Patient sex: M
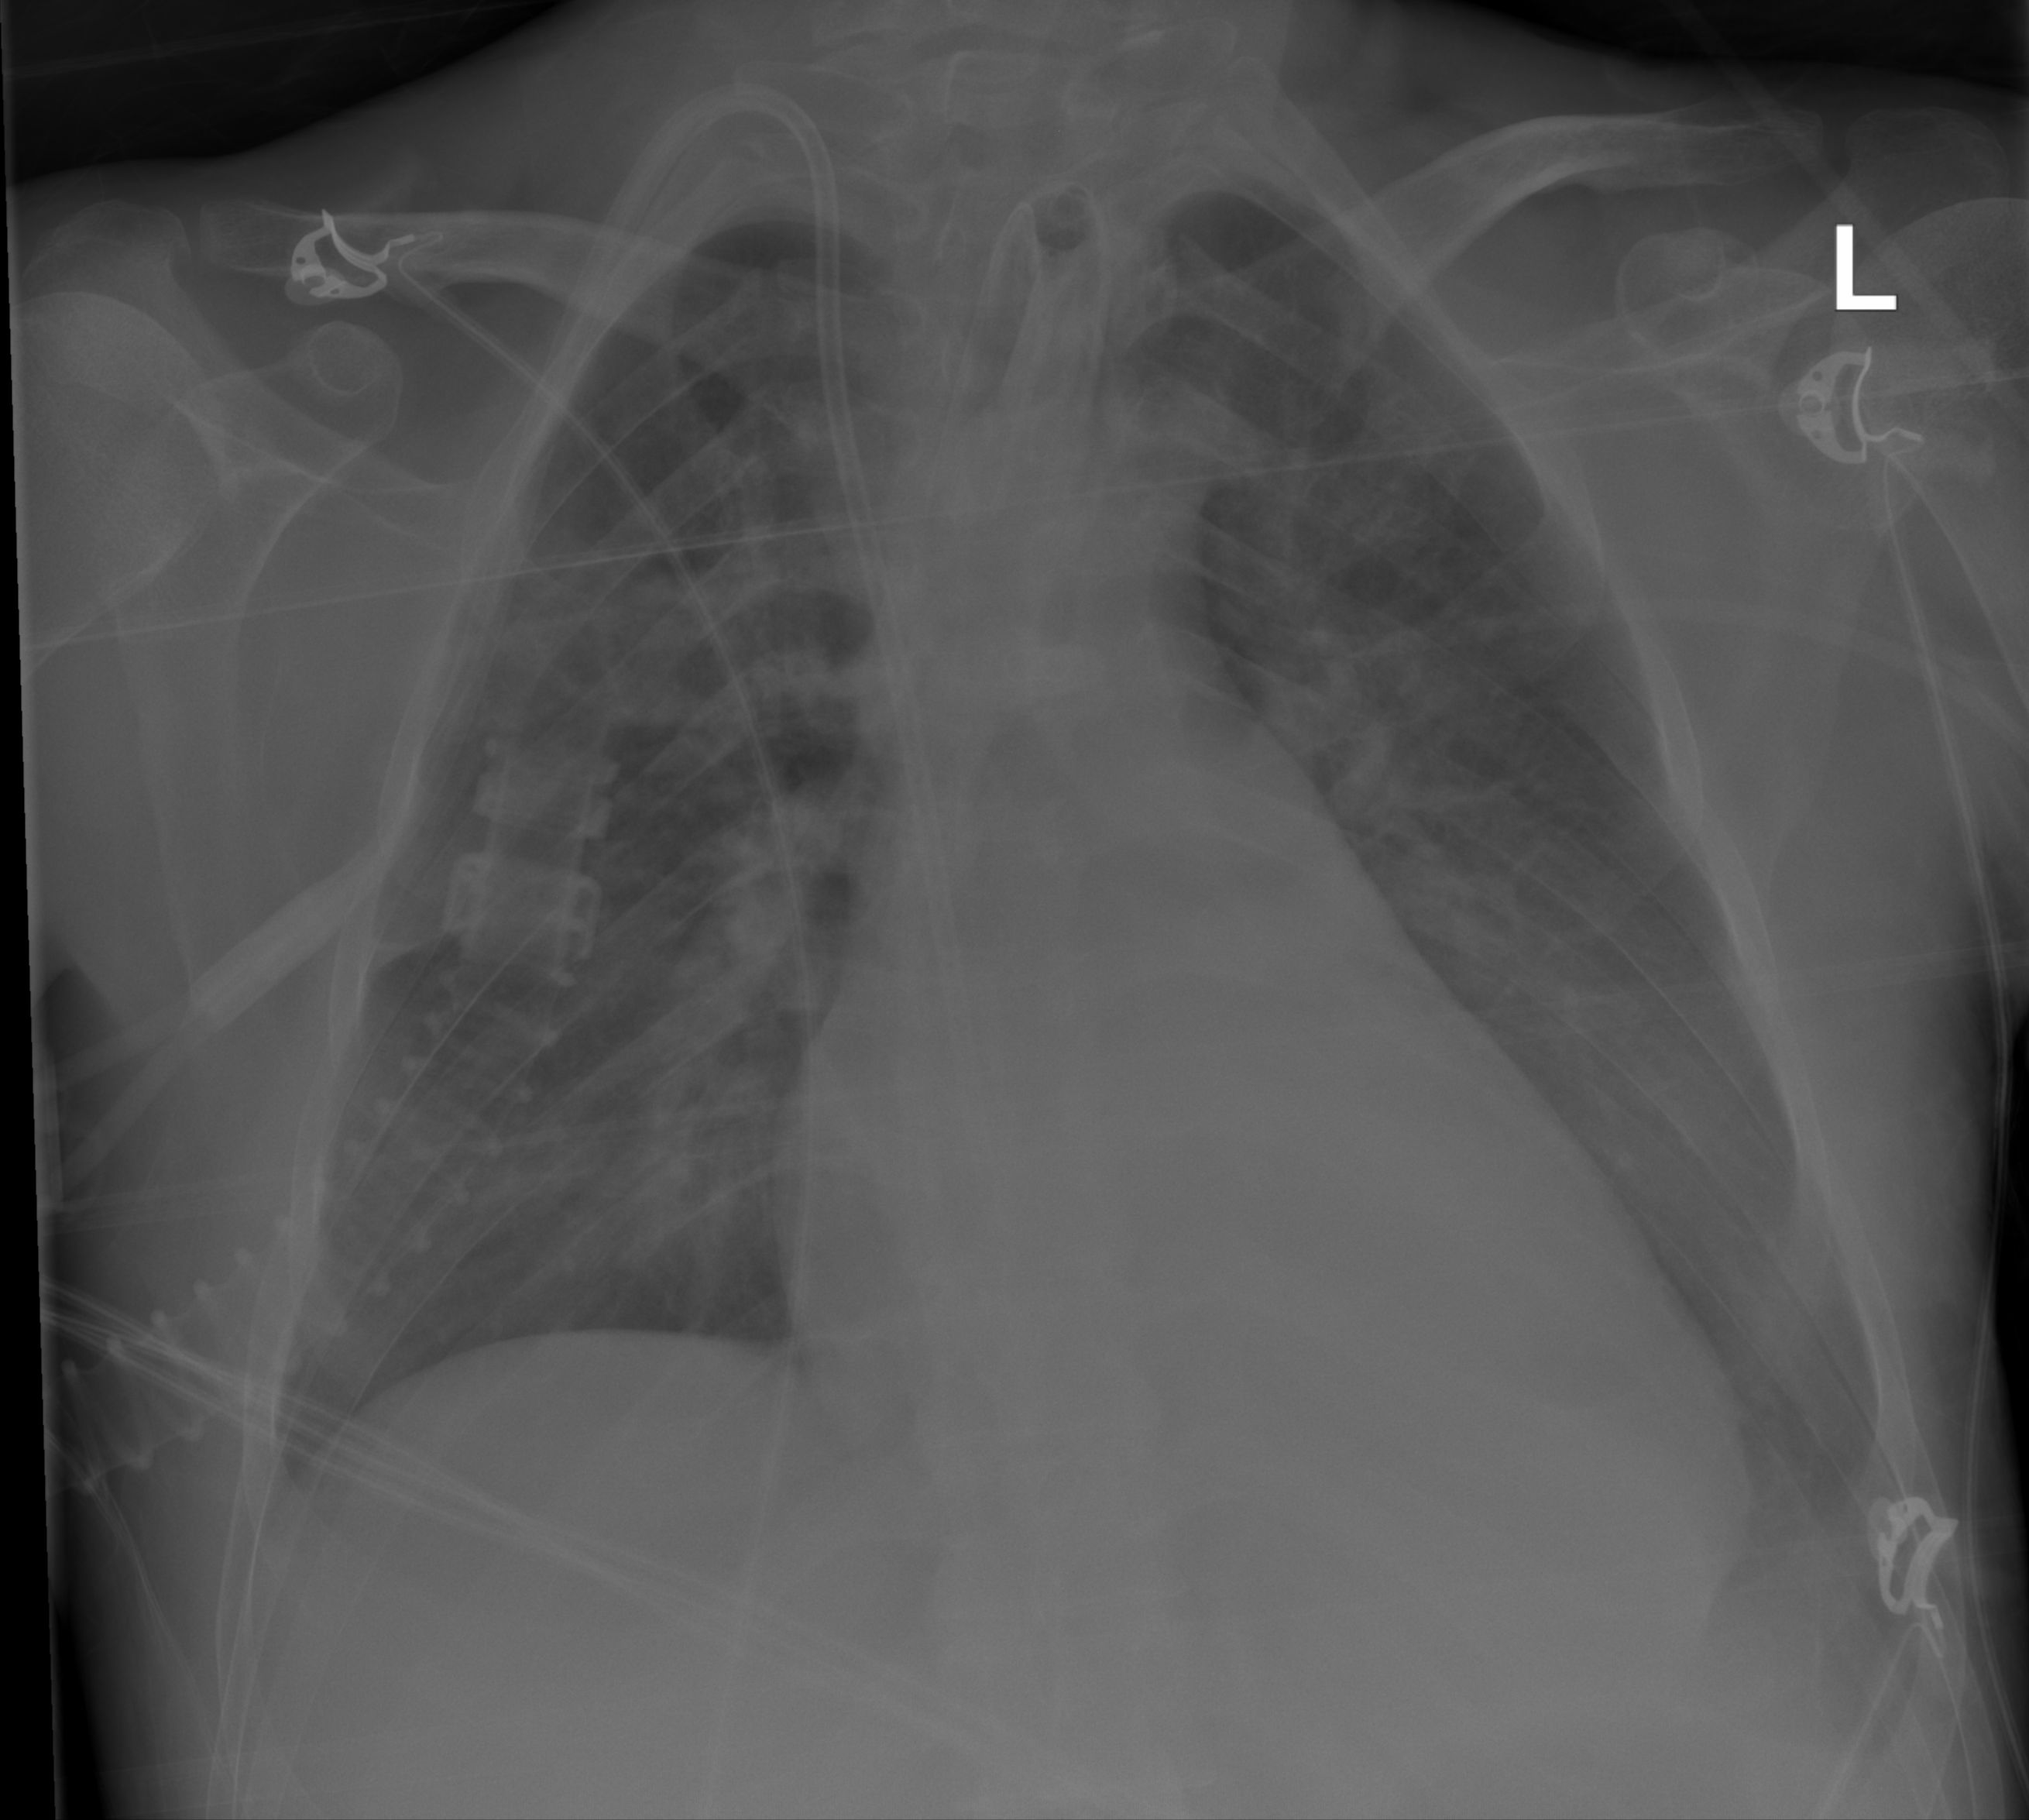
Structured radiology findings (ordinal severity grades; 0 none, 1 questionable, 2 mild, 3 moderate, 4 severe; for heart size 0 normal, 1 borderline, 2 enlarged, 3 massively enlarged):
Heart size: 2
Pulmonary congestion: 2
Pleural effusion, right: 0
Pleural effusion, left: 0
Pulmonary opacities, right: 0
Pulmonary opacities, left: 2
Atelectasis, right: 0
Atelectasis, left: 0